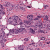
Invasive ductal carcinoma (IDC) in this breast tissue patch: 1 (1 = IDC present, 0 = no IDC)